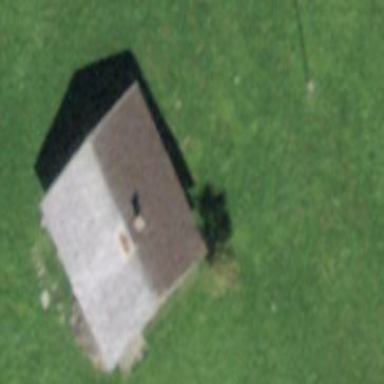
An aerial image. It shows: Cabin.